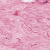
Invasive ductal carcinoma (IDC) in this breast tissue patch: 0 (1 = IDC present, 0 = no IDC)